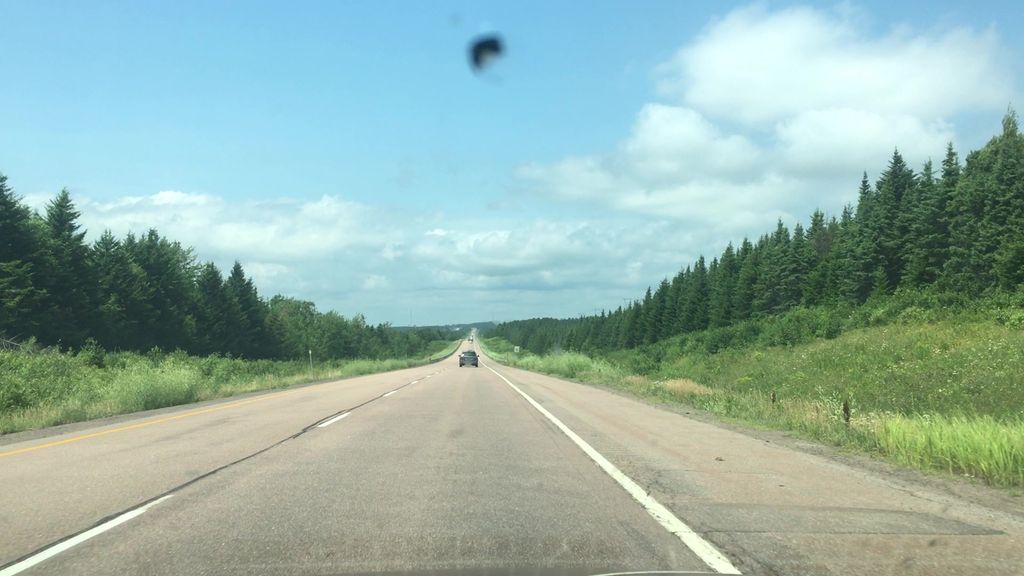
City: charlottetown